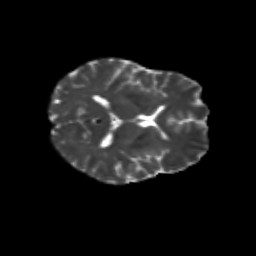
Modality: T2w
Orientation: axial
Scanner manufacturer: siemens
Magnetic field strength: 3 T
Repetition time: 9.2 s
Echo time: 0.084 s